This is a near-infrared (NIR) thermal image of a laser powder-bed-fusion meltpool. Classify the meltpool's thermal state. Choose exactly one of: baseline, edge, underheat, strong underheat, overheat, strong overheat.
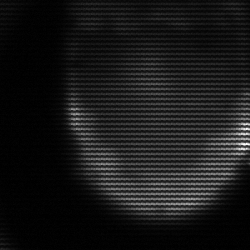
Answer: edge